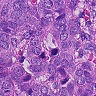
Metastatic tissue present: yes